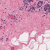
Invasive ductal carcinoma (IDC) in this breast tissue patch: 0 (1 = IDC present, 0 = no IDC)